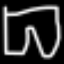
Label: pants